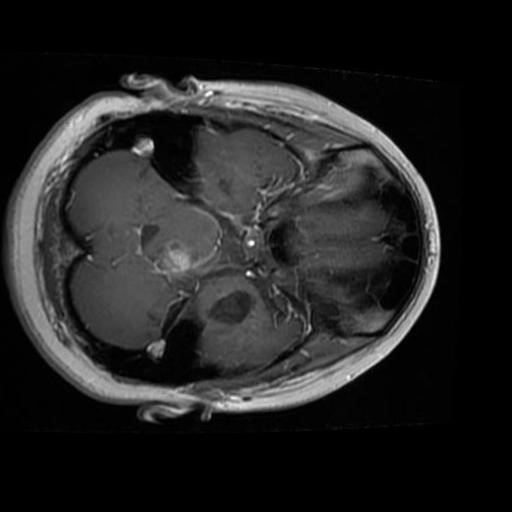
Label: brain_glioma